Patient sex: M
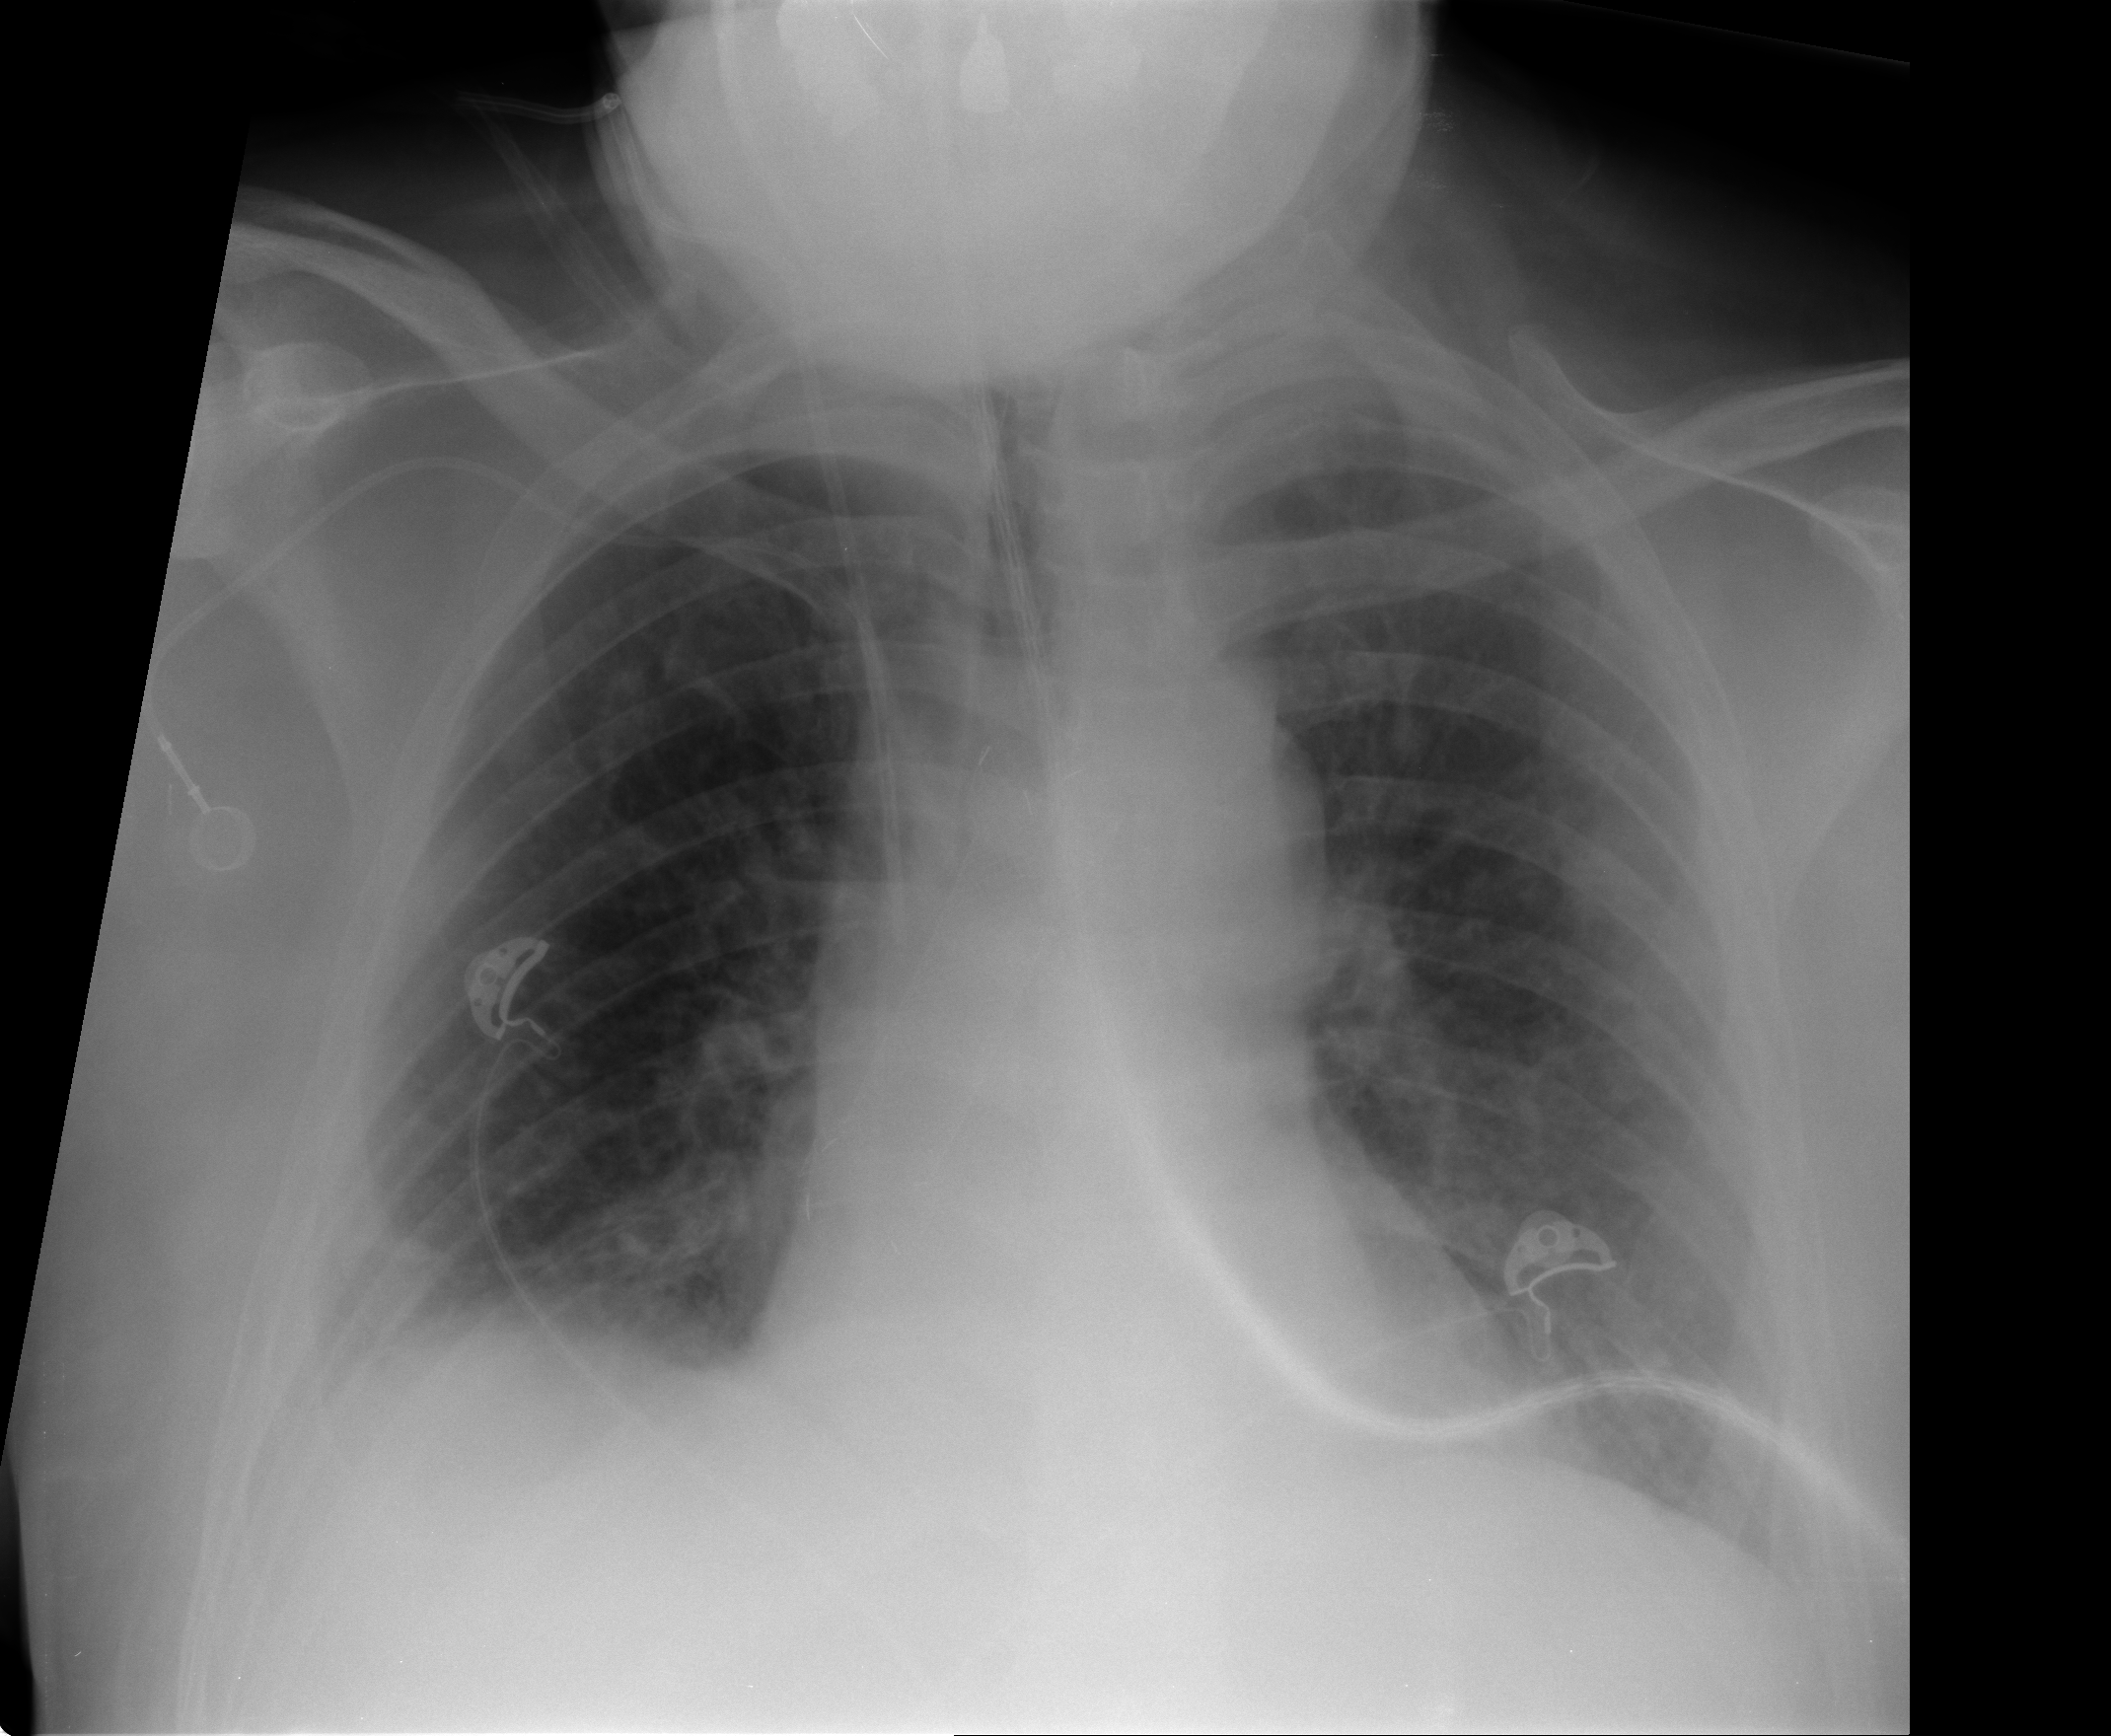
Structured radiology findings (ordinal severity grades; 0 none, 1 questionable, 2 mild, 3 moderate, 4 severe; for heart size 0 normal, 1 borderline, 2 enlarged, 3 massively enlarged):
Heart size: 0
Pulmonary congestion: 2
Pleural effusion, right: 2
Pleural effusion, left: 2
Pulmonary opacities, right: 2
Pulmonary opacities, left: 2
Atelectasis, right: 0
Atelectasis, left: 0